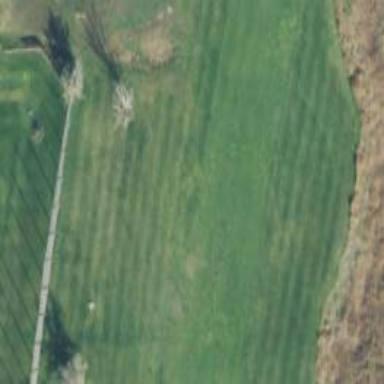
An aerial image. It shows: Golf hole.